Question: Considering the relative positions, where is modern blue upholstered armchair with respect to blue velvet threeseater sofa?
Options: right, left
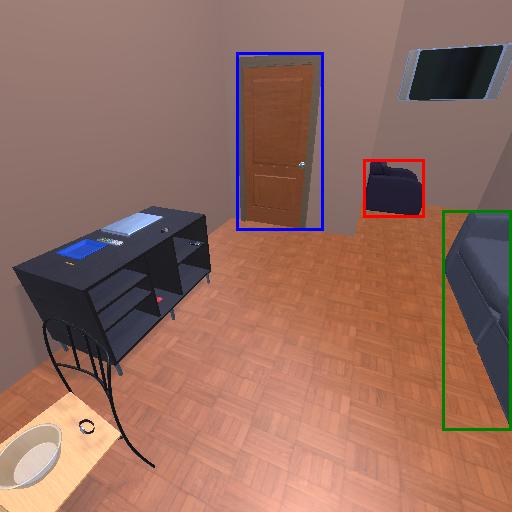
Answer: right